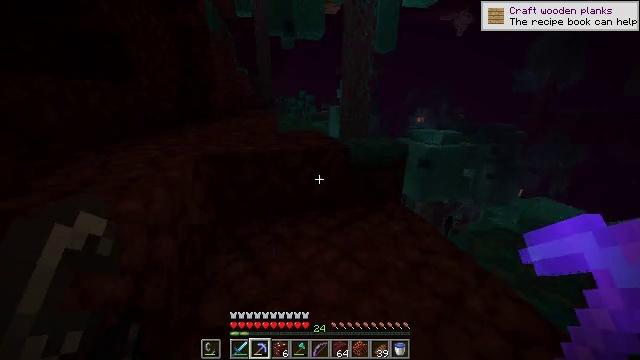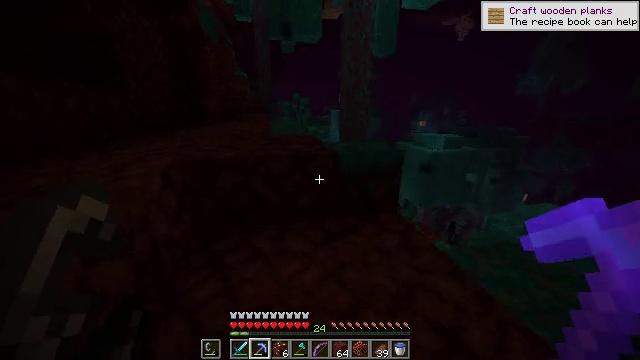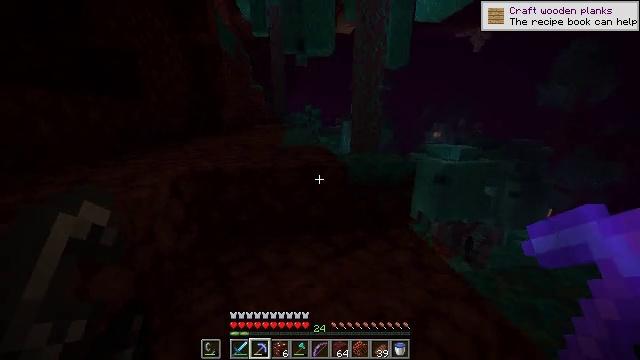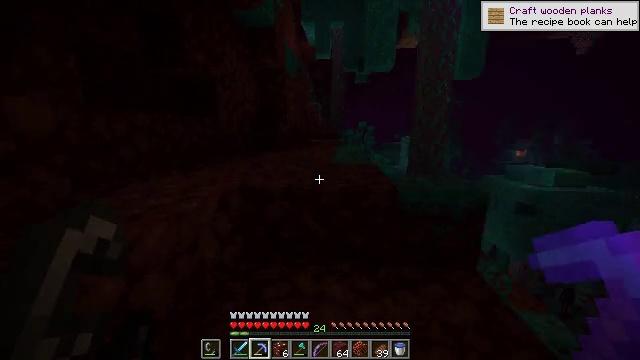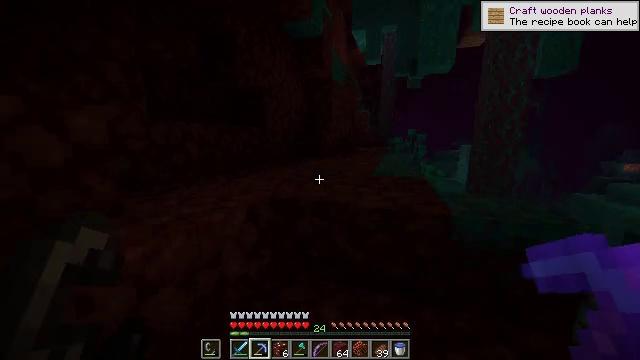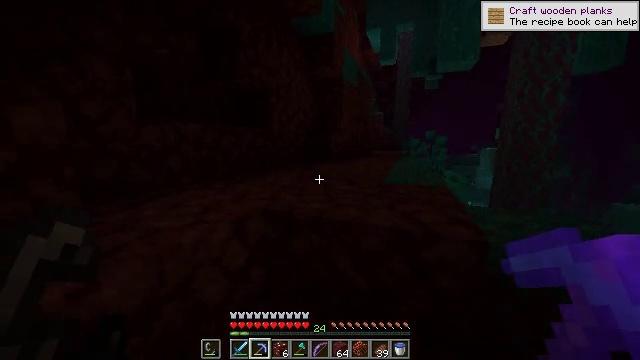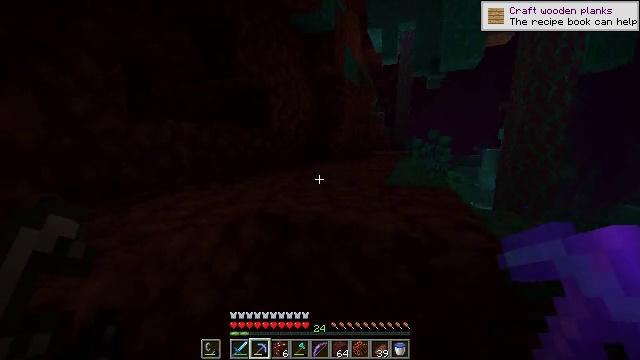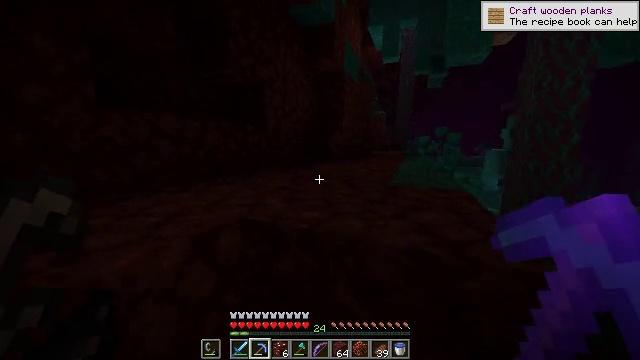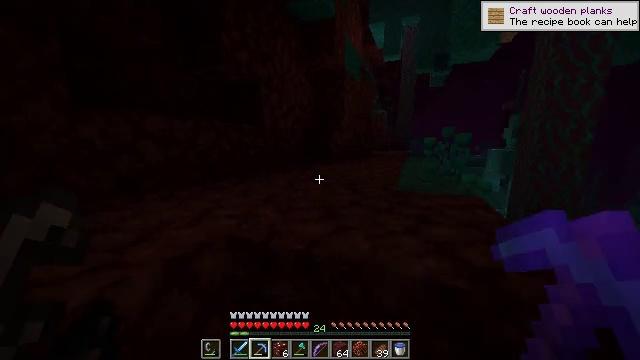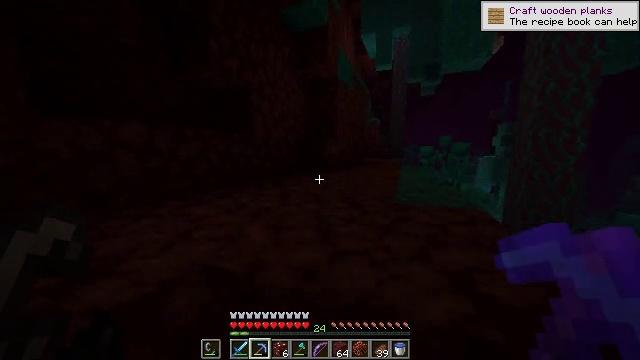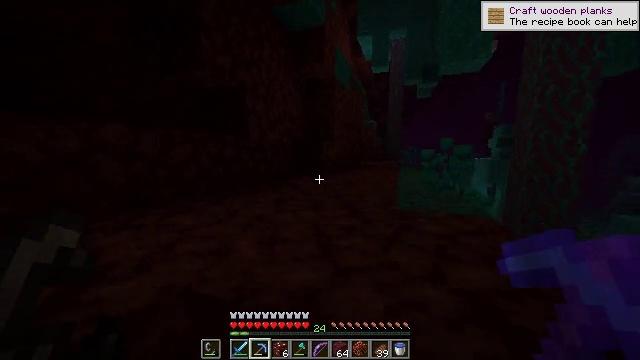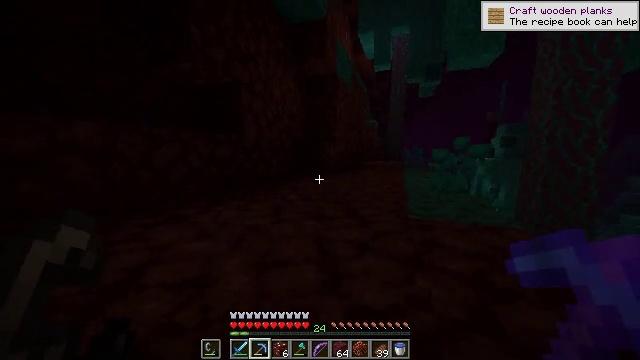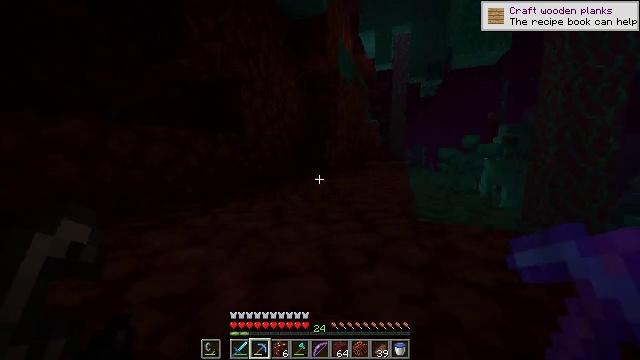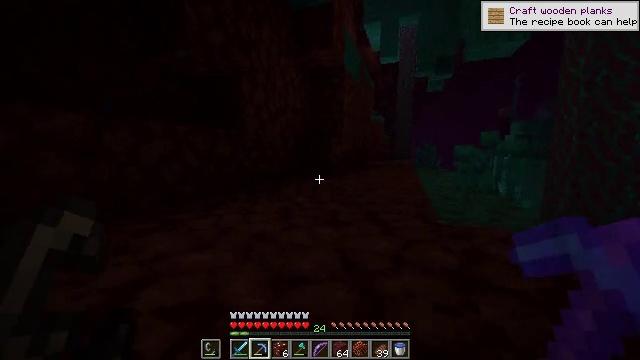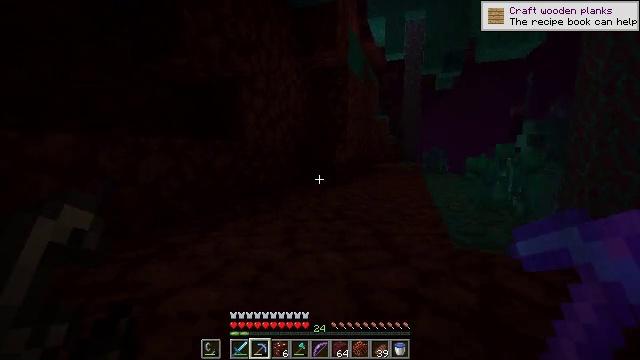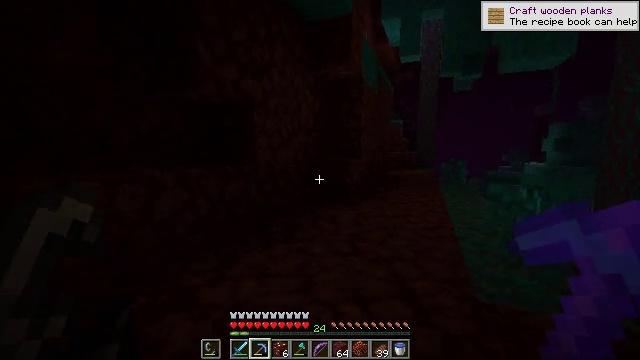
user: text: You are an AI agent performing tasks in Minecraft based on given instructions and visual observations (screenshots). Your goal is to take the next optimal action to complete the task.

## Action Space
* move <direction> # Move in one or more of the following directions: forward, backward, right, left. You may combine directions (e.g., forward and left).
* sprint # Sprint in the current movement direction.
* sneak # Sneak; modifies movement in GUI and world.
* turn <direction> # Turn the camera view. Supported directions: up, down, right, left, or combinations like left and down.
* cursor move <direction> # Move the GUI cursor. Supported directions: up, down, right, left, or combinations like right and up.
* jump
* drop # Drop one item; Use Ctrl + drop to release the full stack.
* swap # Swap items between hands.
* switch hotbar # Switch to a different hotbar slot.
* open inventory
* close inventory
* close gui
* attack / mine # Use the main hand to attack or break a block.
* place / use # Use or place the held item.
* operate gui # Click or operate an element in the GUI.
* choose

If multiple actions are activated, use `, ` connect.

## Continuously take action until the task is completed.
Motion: motion action
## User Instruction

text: Extinguish the fire.
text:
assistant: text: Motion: move forward and move right, sprint, turn up
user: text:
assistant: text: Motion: move forward, sprint, turn left and up
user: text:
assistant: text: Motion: move forward, sprint, turn left and up
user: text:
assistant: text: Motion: move forward, sprint, turn left and up
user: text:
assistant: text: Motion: move forward, sprint, turn left
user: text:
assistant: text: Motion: move forward, sprint
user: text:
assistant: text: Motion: move forward, sprint
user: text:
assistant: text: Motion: move forward, sprint
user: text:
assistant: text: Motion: move forward, sprint, turn right and up
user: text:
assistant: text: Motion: move forward, sprint
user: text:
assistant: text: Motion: move forward, sprint
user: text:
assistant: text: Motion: move forward, sprint
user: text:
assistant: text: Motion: move forward, sprint
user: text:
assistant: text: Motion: move forward, jump
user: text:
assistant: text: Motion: move forward, turn left, jump
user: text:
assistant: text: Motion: move forward, turn left, jump
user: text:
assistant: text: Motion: move forward
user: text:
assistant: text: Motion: move forward, turn right
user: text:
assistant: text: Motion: move forward, turn right
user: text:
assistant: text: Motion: move forward
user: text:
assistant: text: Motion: move forward
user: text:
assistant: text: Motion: move forward
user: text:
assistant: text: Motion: move forward, turn left
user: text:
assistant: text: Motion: move forward and move left, sprint, turn left and down
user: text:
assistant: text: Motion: move forward and move left, sprint, turn left and down
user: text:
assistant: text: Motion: move forward and move left, sprint, turn left and down
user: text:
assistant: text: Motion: move forward and move left, sprint, turn left and down
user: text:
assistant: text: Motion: move forward and move left, sprint
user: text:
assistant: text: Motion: move forward and move left, sprint
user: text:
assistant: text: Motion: move forward and move left, sprint